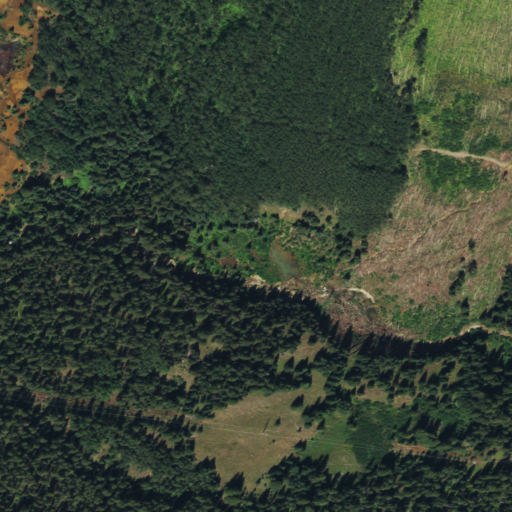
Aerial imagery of valley in Colorado named Chapman Gulch containing deciduous forest, evergreen forest, mixed forest, and woody wetlands